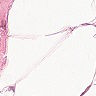
Metastatic tissue present: no